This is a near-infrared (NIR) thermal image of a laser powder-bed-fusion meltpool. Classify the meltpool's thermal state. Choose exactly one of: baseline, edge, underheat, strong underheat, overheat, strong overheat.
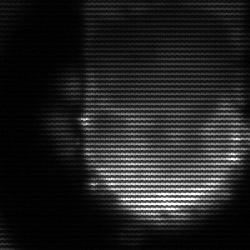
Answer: baseline